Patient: sex M, age 52
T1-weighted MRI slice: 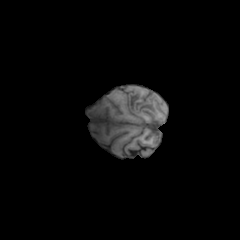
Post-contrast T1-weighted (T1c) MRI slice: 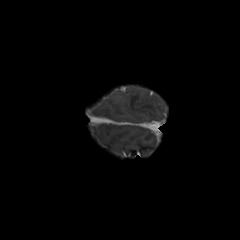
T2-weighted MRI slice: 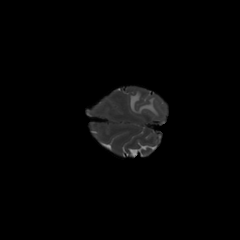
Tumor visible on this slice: yes
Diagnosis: Glioblastoma, IDH-wildtype
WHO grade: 4